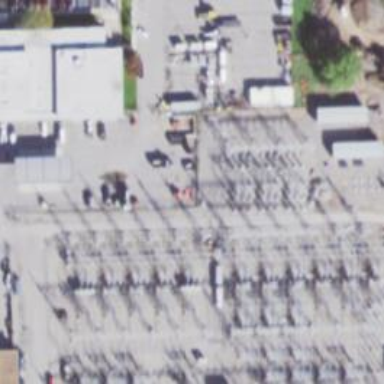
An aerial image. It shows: Switch for power supply.